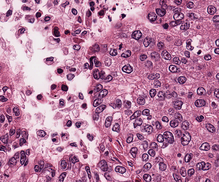
Tumor epithelial tissue: yes
Tumor-associated stroma tissue: no
Normal tissue: no